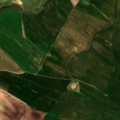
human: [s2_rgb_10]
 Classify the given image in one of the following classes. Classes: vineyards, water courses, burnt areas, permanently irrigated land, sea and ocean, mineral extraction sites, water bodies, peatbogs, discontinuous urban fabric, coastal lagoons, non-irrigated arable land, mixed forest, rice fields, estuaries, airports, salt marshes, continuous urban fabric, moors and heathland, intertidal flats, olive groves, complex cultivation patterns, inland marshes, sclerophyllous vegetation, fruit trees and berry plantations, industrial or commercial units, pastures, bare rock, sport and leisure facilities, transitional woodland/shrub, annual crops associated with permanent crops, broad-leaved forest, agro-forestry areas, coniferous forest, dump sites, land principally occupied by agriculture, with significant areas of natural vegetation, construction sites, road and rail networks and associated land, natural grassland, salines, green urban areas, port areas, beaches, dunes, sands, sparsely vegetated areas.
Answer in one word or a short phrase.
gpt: non-irrigated arable land, permanently irrigated land